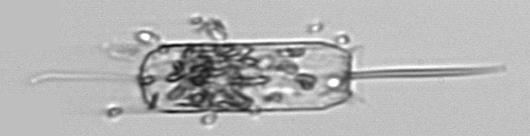
Label: Ditylum_brightwellii